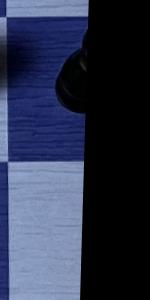
Label: Empty